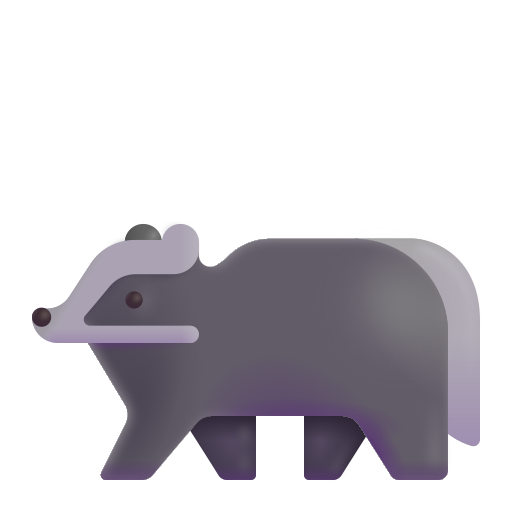
badger color